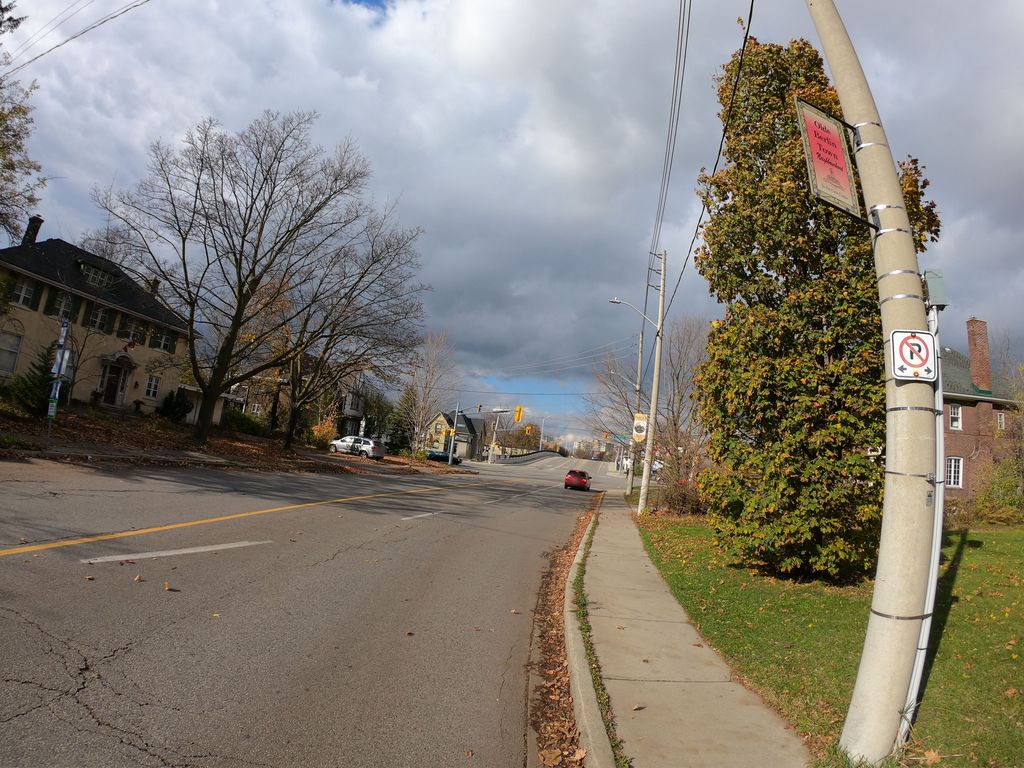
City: kitchener-waterloo